Current action and preconditions to check: trajectory_clear

Your task: For each precondition in the list above, predict whether it will hold at this action.

Consider the current scene as observed from the mobile robot's camera, and analyze the predicted future states of all dynamic agents (e.g., people, animals, vehicles, or any moving entities) within the NEXT SECOND.

IMPORTANT: Only answer "very likely" if you are absolutely certain—based on strong, clear evidence—that a dynamic agent will violate the precondition in the predicted future state. Do NOT answer "very likely" for unlikely, ambiguous, or low-probability risks.

Ask yourself for each precondition: Is there a high probability, with clear and convincing evidence, that the predicted future states of any dynamic agent will interfere with the predicted future state of the currently executing action within the NEXT SECOND, causing that precondition to fail?

Assess the risk level based on these predictions. Use "likely" or "very likely" if motions create a clear risk of interference.

Use "neutral" or "improbable" if agents are nearby but their predicted paths are clearly diverging or non-conflicting.

Failure Risk Categories: "very improbable", "improbable", "neutral", "likely", "very likely"

Answer Format: Output ONLY the probability_of_failure value from these categories: "very improbable", "improbable", "neutral", "likely", "very likely"

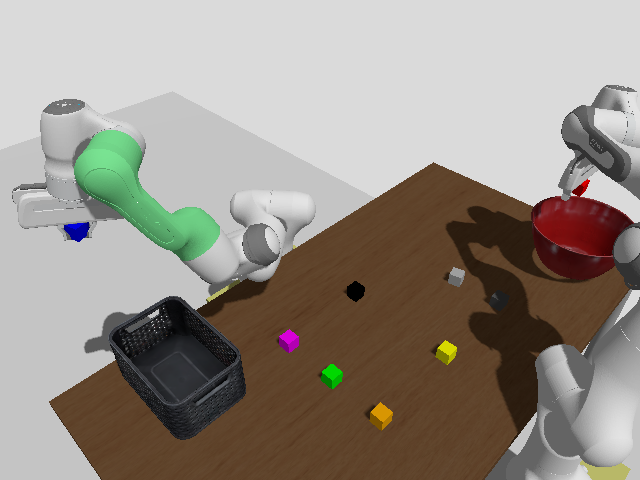

Answer: very improbable